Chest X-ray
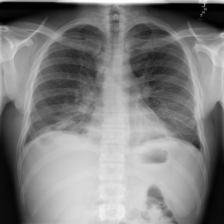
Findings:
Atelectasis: negative
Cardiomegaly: negative
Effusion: negative
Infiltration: positive
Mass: negative
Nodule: negative
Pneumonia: negative
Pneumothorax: negative
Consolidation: negative
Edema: positive
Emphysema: negative
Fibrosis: negative
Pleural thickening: negative
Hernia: negative